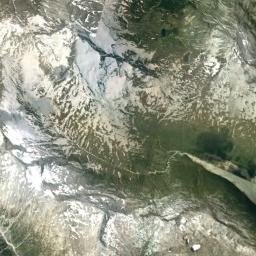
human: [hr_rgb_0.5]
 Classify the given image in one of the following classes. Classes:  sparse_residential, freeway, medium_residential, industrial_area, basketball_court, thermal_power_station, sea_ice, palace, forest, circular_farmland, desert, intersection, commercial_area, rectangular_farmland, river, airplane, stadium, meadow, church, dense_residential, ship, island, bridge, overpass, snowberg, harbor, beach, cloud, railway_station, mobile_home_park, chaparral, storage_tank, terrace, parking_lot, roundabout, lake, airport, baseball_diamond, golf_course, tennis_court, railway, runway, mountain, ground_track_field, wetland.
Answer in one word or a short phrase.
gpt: snowberg